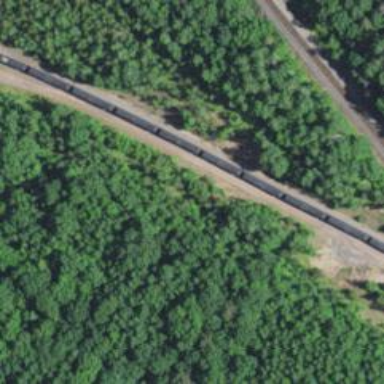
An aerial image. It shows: Railway track.